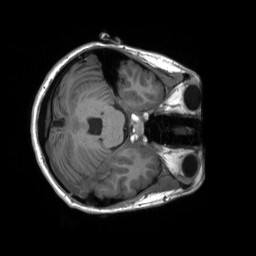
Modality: T1w
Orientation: axial
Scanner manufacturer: siemens
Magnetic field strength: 3 T
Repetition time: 2.3 s
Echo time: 0.00207 s